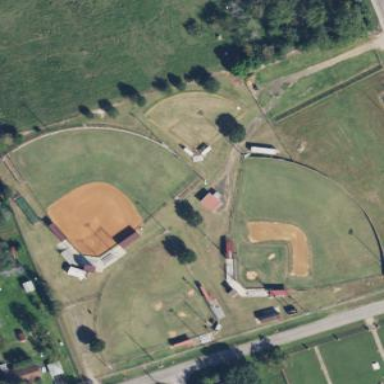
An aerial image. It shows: Baseball pitch for leisure land activities.